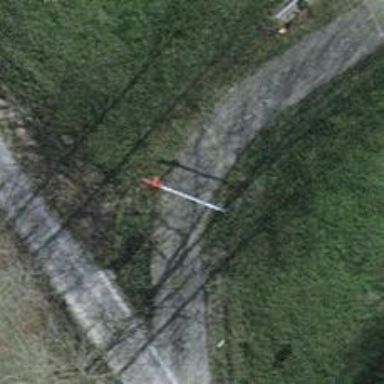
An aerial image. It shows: Lift gate barrier.